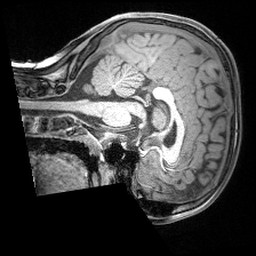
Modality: T1w
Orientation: sagittal
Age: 9
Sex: male
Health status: ill
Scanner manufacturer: siemens
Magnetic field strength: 3 T
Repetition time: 1.6 s
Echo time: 0.00179 s